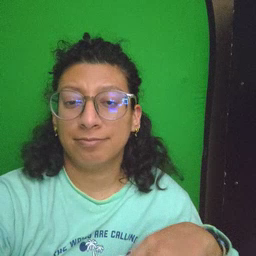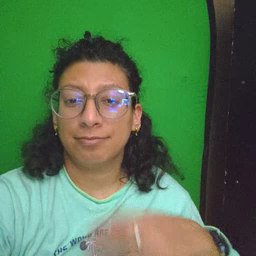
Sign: lamp